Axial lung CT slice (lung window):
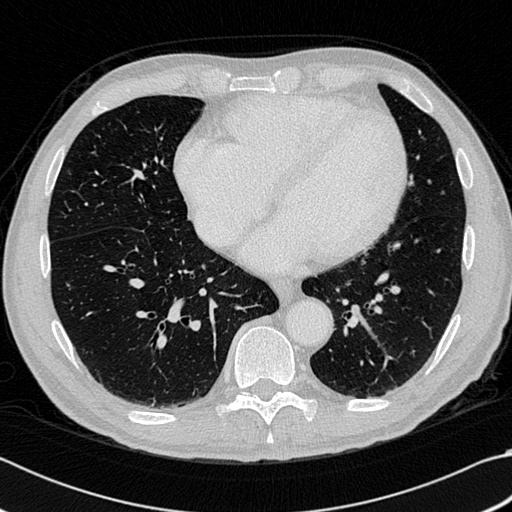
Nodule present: no